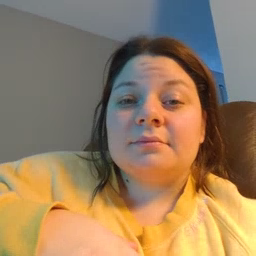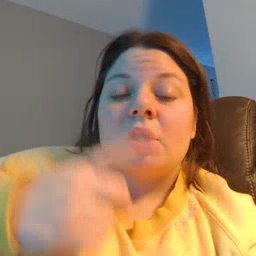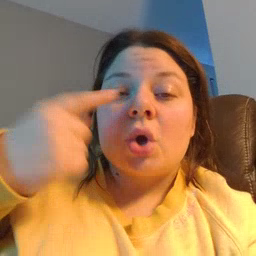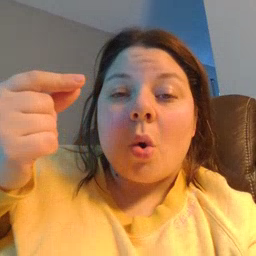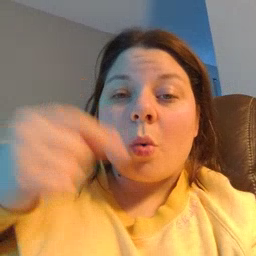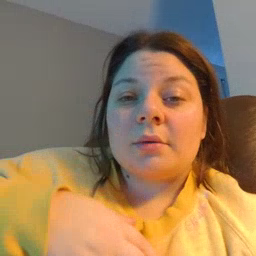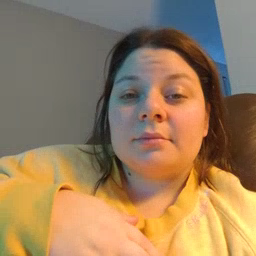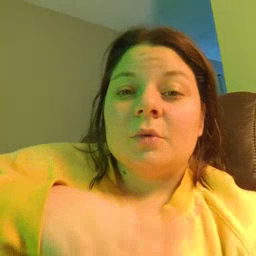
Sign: go